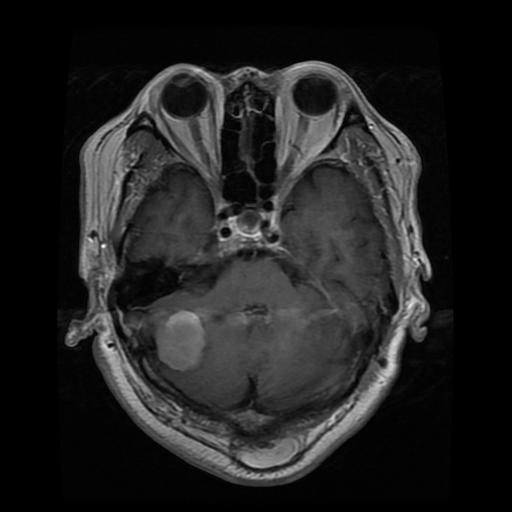
Label: meningioma